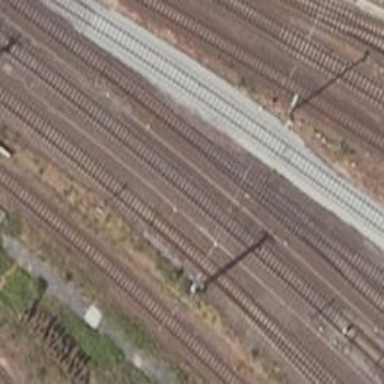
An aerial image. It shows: Railway switch.